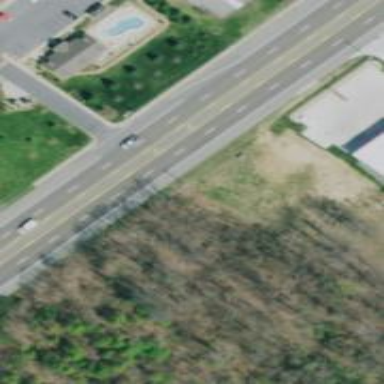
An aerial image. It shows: Asphalt road classified as trunk highway.